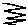
Label: zigzag